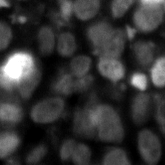
Tissue sample: ovarian
Magnification: 5.0x
Cell type: Myeloid cells
Senescence state: senescent